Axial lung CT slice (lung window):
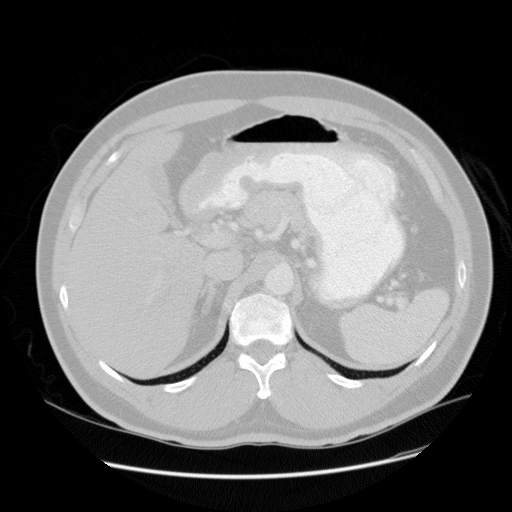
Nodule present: no